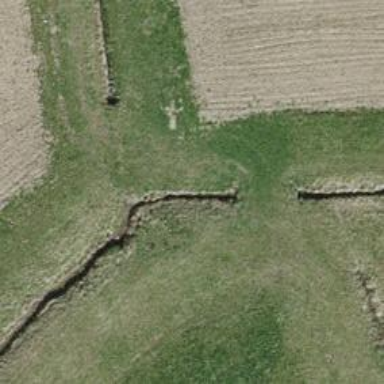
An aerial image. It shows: Ditch in the surroundings.